Question: My database design is like image shows:

The data table is design for a survey's all respondent's answers. The query I need is, for example,
I want to know all RID(Respondent ID) that has conditions of QID = 2 and Answers = 26-35, and QID = 4 and Answers = "ASHFIELD". But the sql query below:
'''
select * from RespondentAnswers
where (QID = 2 and Answers = '26-35') and (QID = 4 and Answers = 'ASHFIELD')
'''
was obvious not correct.
In short, I want to know those respondents who is age from '26-35' and living in 'ASHFIELD'.
My database structure was showed in the image above. Any one has solution please? Thank you!
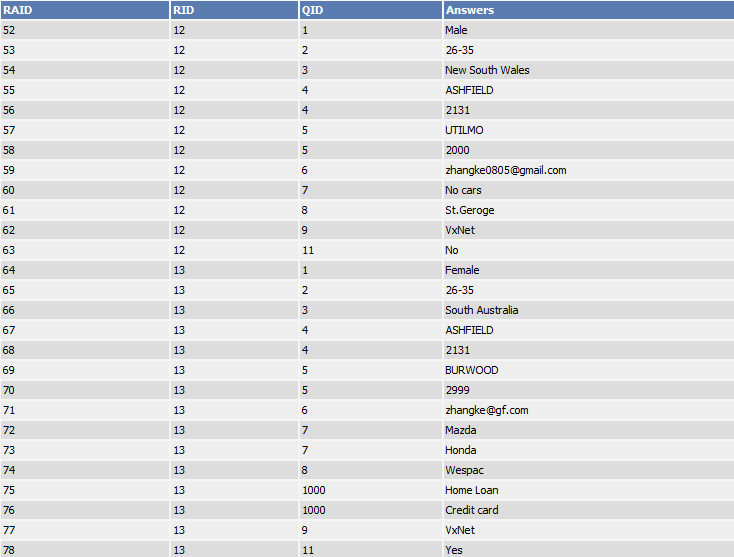
Answer: could be using a group by an having
'''
select rid
from RespondentAnswers
where (QID , Answers ) in ( (2, '26-35'), (4,'ASHFIELD'))
group by rid
having count(*) =2;
'''